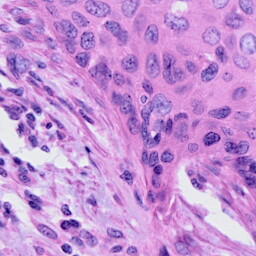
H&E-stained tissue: Cervix